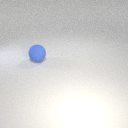
large blue rubber sphere